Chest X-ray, PA view. Patient: 60 years old, sex M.
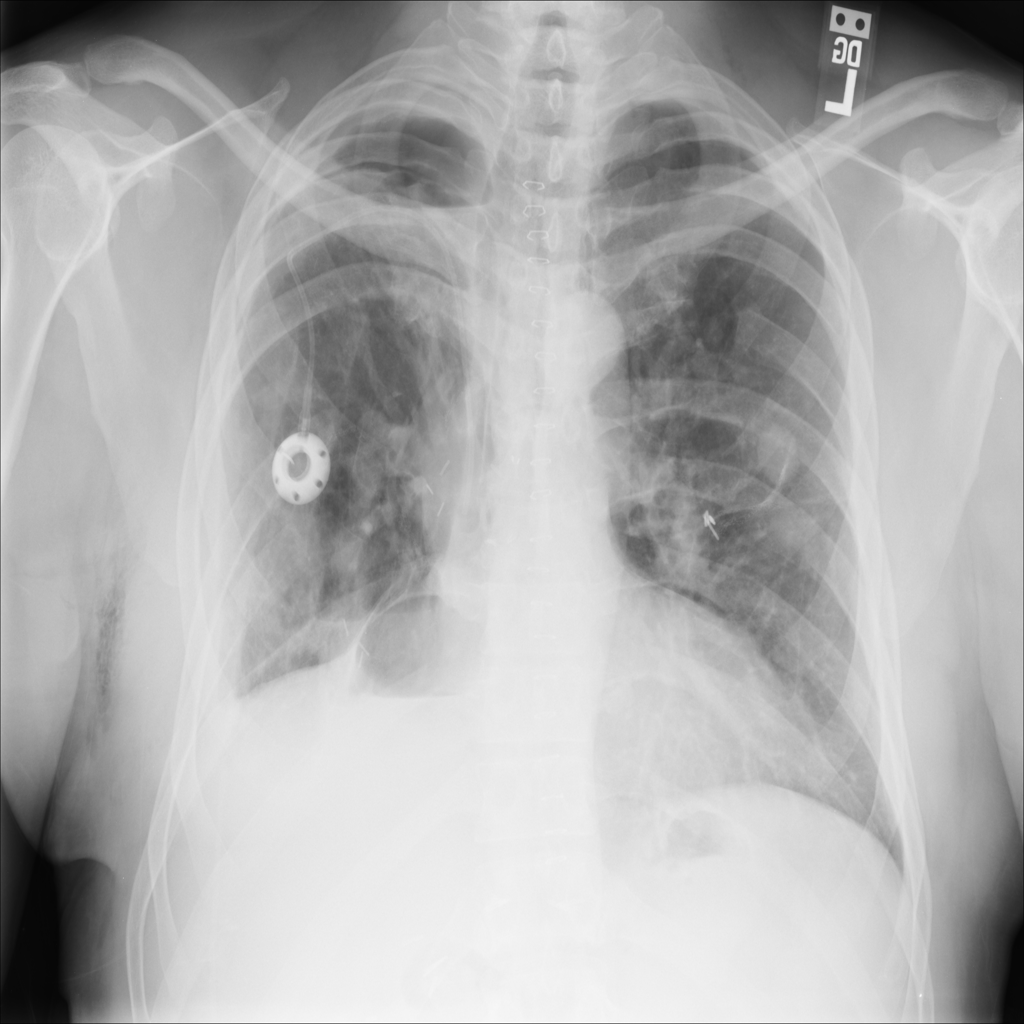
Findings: Nodule, Pneumothorax